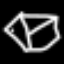
Label: diamond